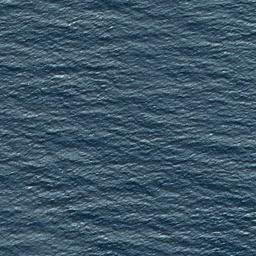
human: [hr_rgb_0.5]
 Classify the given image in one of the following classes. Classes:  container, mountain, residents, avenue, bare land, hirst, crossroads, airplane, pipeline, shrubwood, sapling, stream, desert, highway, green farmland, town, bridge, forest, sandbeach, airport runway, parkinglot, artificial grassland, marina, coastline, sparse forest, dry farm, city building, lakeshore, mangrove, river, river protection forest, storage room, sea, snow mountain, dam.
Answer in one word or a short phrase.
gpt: sea